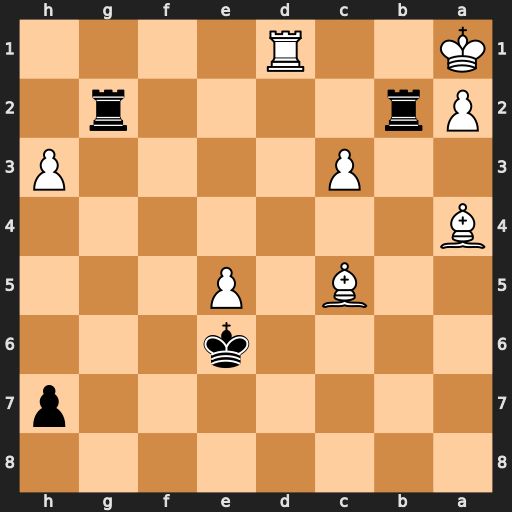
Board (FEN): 8/7p/4k3/2B1P3/B7/2P4P/Pr4r1/K2R4
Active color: b
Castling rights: -
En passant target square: -
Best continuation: Rxa2+ Kb1 Rxa4